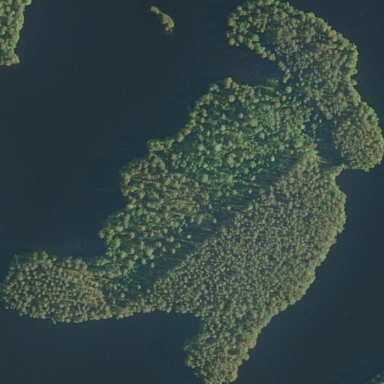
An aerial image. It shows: Evergreen needle-leaved forest on small islet.